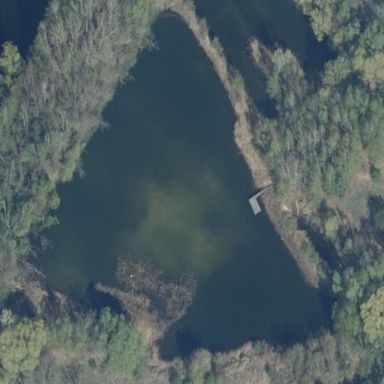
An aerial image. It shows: Pond surrounded by natural water.